Field crop: tomato
Growth stage: 1
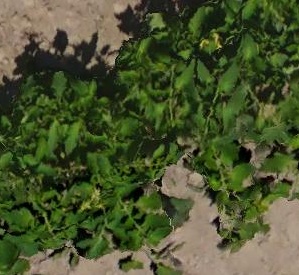
Species: tomato